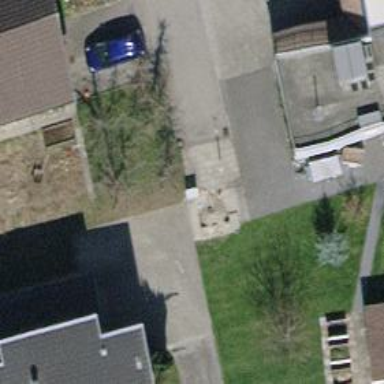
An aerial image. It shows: Residential road with asphalt surface.